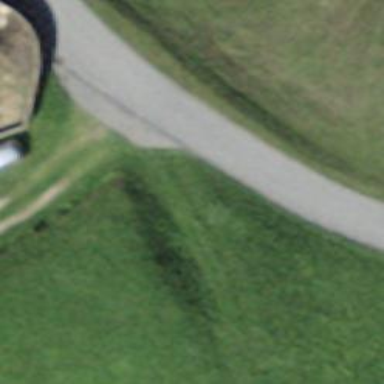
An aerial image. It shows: Well-maintained track road with grade 1 tracktype.